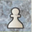
Piece: wP